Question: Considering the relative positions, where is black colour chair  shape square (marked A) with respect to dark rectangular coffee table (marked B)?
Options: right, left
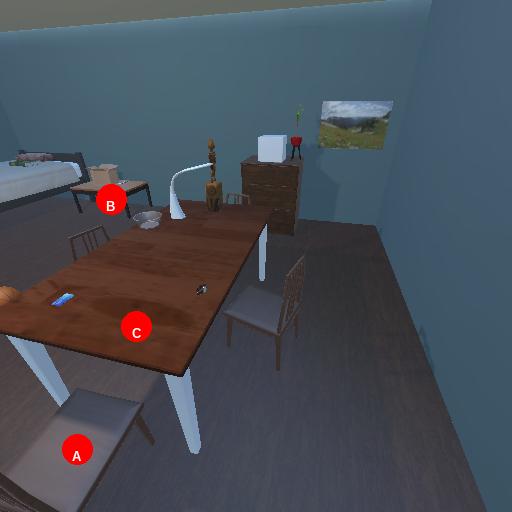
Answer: right